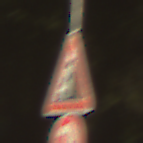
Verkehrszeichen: SteinschlagRechts
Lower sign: UeberholverbotKraftfahrzeuge
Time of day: SunriseSunset
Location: Outdoor (Suburban)
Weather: Clear
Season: NotSpecified
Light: Natural